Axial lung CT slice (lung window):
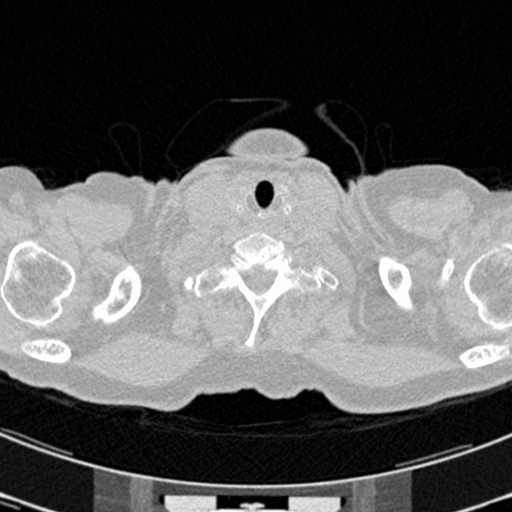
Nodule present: no